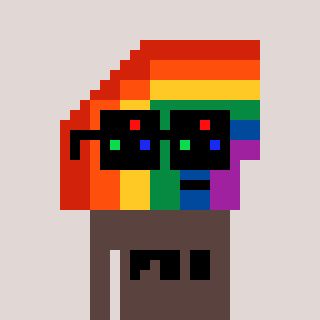
a pixel art character with square black sunglasses, a rainbow-shaped head and a darkbrown-colored body on a warm background